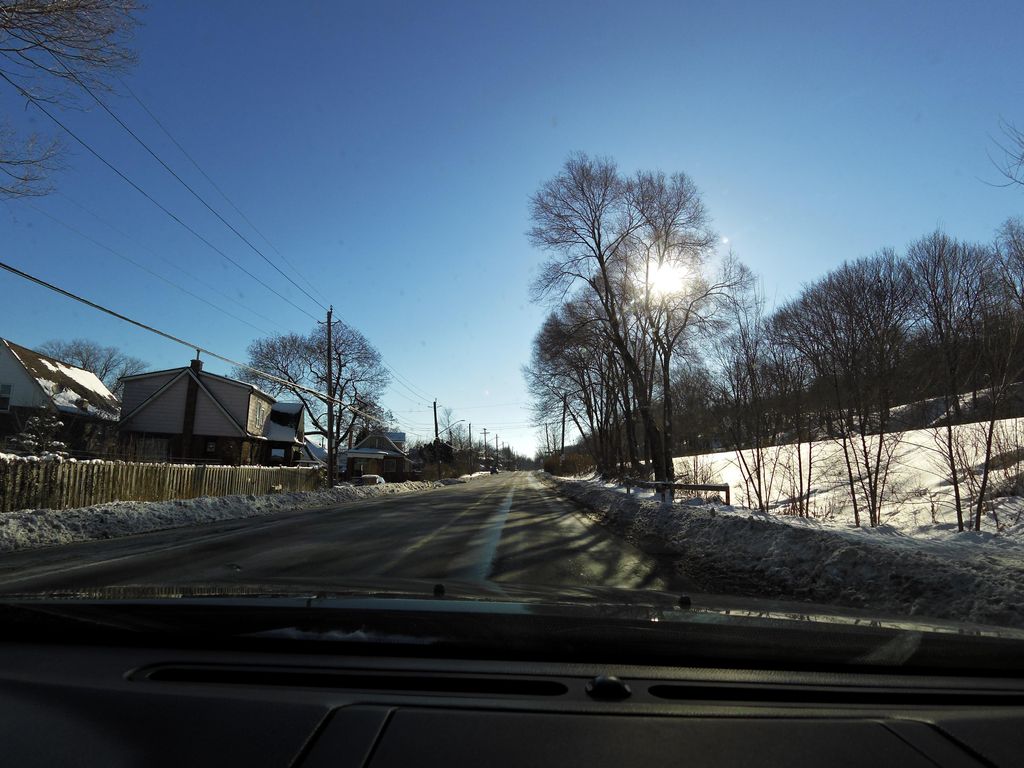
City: hamilton